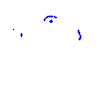
Particle: proton